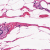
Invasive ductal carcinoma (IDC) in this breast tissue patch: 0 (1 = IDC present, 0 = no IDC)